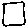
Label: square